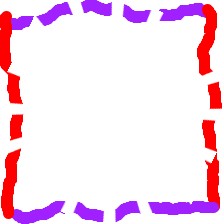
Shape: square